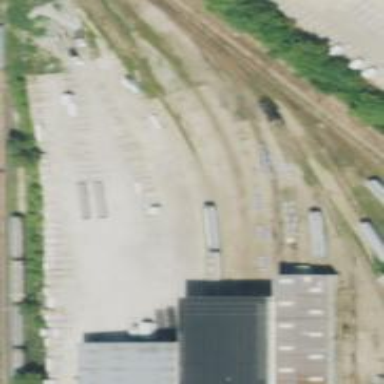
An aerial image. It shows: Rail spur service.